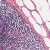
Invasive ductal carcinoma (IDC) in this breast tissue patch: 0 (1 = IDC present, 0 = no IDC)